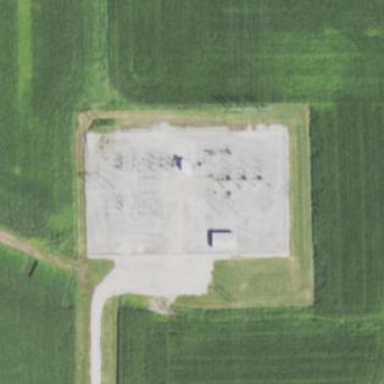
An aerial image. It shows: Distribution-level power substation.